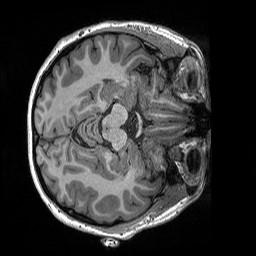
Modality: T1w
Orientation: axial
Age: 29
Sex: female